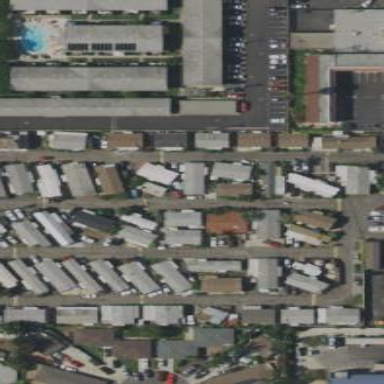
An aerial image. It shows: Residential area known as trailer park.